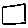
Label: square